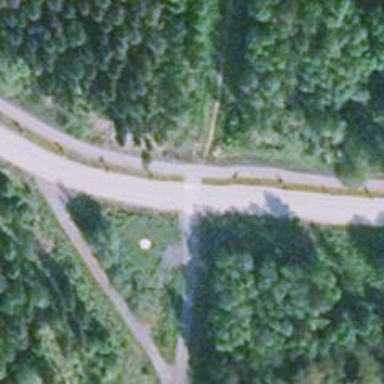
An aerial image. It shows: Uncontrolled crossing on the road.